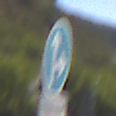
Verkehrszeichen: VorgeschriebeneFahrtrichtungGeradeausOderRechts
Zusatzzeichen unten: BesondereFahrzeugeUndTransportgueter10
Umgebung: Outdoor, RoadRail
Tageszeit: MorningAfternoon
Wetter: PartlyCloudy
Licht: Natural
Jahreszeit: NotSpecified
Kontrast: HighContrast